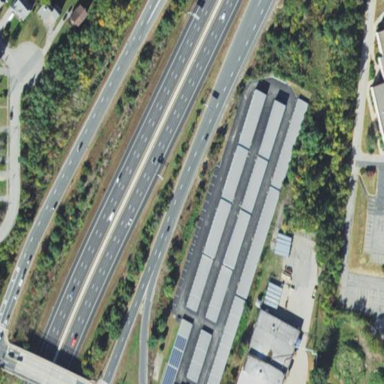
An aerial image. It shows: Self-storage facility.